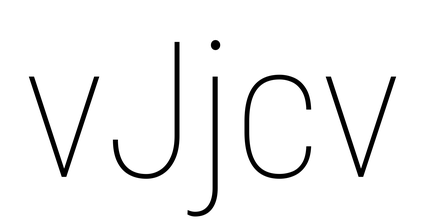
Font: Roboto_Condensed_Thin